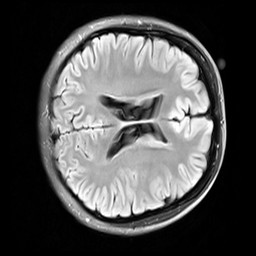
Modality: FLAIR
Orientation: axial
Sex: female
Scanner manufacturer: siemens
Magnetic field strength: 3 T
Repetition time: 10 s
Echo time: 0.09 s